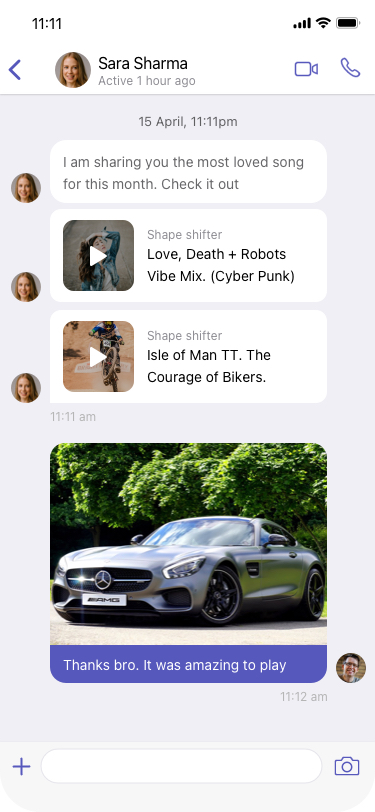
Text in this UI design:
11:12 am
Thanks bro. It was amazing to play
Shape shifter
Isle of Man TT. The Courage of Bikers.
11:11 am
Shape shifter
Love, Death + Robots
Vibe Mix. (Cyber Punk)
I am sharing you the most loved song for this month. Check it out
15 April, 11:11pm
Sara Sharma
Active 1 hour ago